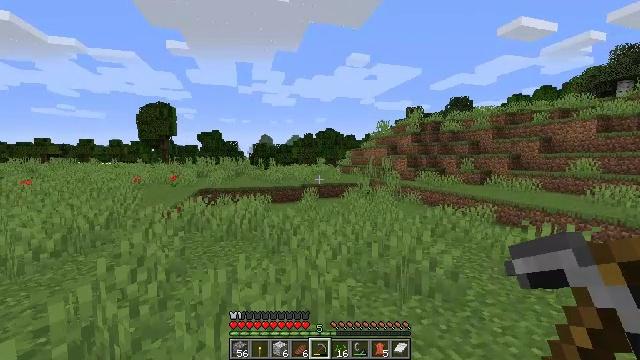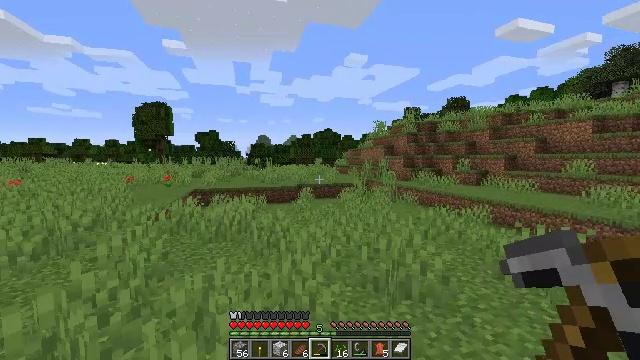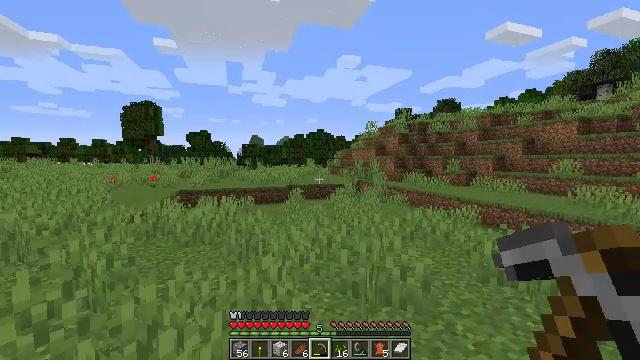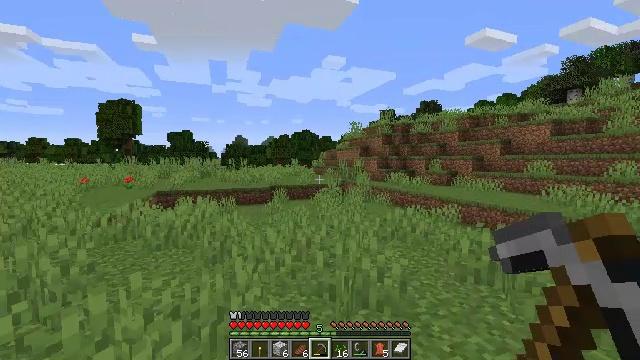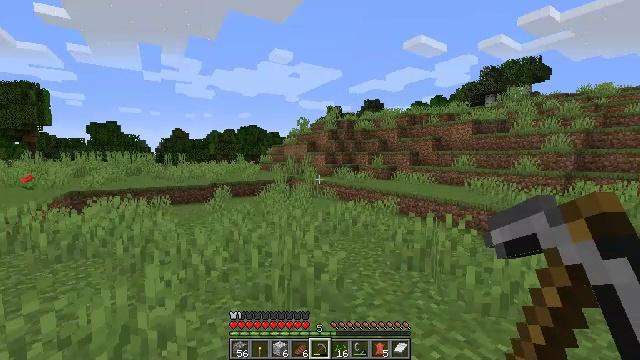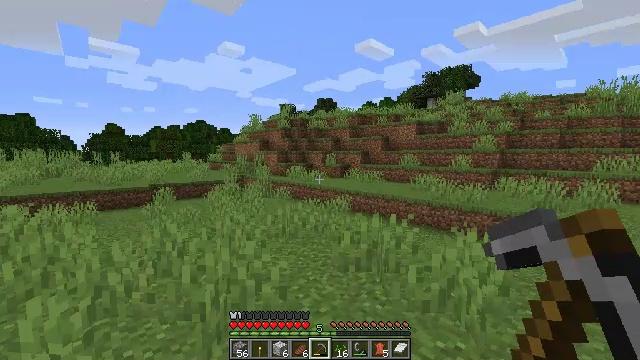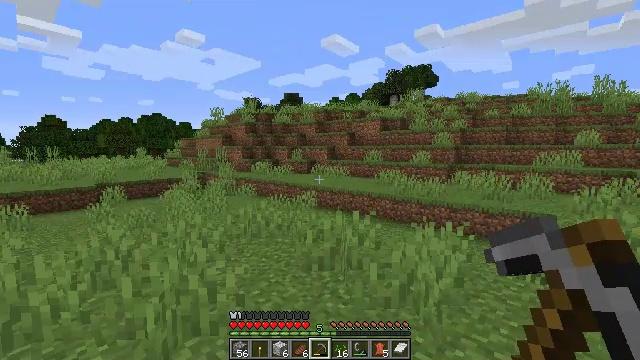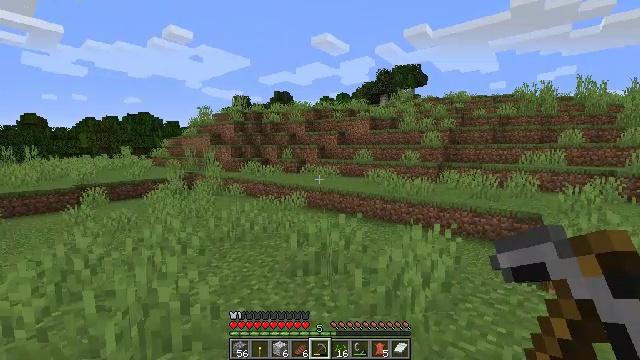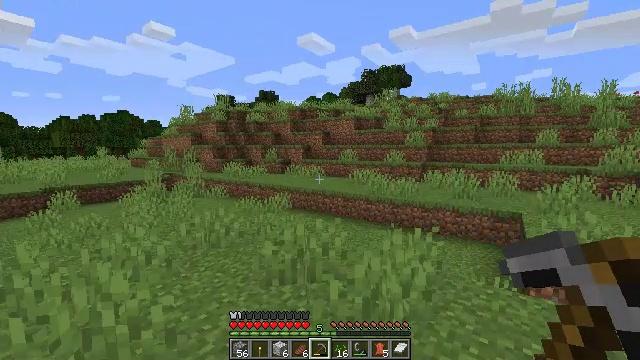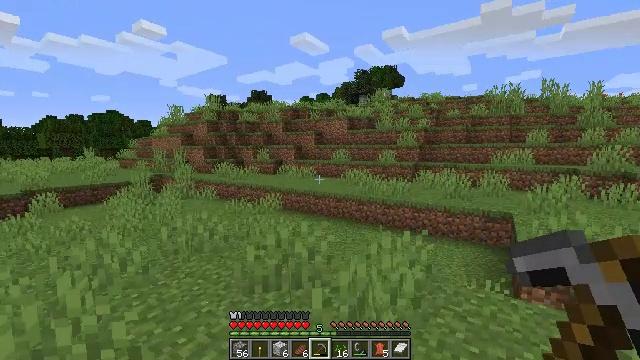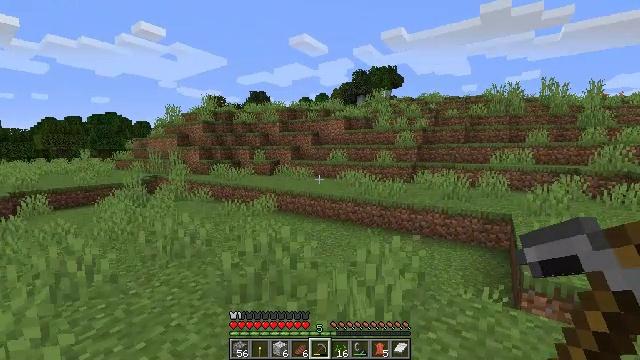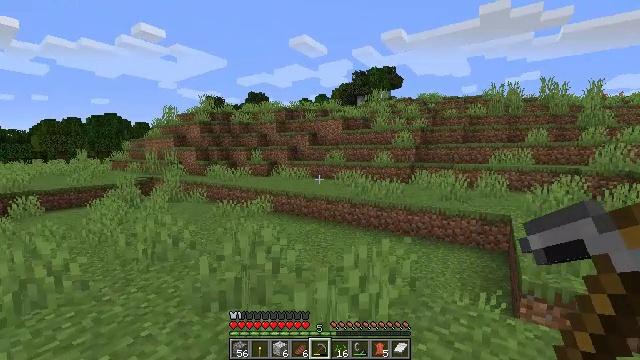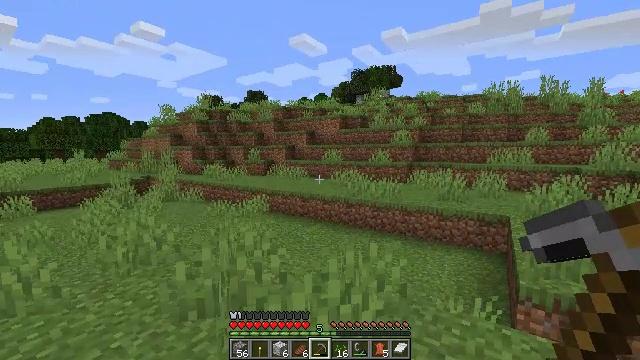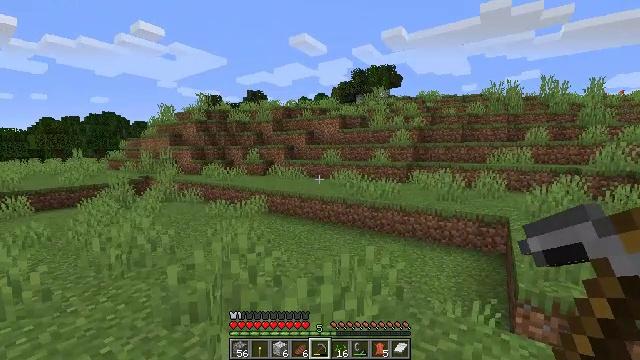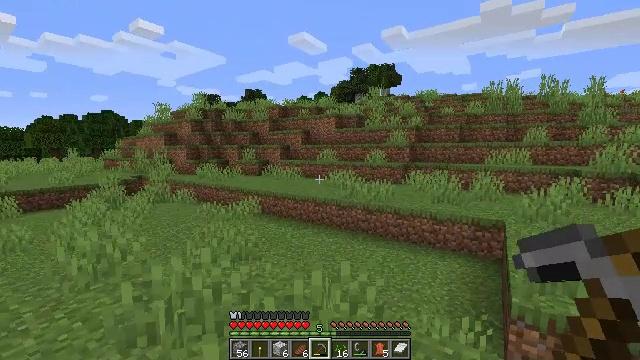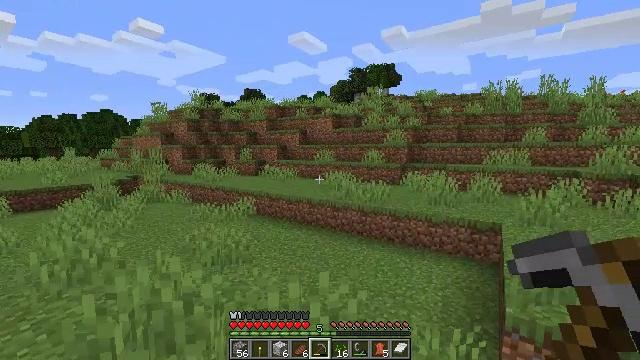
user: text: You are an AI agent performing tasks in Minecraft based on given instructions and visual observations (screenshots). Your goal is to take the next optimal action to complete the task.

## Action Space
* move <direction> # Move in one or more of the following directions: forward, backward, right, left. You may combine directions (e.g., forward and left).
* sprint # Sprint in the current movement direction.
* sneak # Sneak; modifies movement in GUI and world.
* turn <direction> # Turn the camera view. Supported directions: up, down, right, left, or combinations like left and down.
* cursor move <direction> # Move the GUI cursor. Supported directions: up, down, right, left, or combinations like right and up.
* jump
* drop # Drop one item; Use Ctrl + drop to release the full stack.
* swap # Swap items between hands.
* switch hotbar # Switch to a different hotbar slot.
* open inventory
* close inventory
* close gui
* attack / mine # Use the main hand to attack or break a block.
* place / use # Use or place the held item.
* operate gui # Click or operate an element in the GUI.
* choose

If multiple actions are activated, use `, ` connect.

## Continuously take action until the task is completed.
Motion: motion action
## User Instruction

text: Break the birch log in the forest.
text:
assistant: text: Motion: move forward and move right
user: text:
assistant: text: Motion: move forward and move right, turn right
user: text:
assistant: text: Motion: move forward and move right, turn right
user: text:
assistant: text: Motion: move forward and move right, turn right
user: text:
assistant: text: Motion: move forward and move right, turn right
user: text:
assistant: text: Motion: move forward and move right, turn right
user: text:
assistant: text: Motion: move forward and move right, turn right
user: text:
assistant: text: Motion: move forward and move right, turn right
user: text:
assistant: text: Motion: move forward and move right, turn right
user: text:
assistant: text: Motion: move forward and move right
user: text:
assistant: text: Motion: move forward and move right
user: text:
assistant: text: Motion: move forward and move right
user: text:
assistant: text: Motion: move forward and move right
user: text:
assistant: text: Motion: move forward and move right
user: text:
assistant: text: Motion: move forward and move right
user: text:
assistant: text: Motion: move forward and move right
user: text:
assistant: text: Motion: move forward and move right
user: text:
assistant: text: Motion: move forward and move right
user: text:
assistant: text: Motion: move forward and move right
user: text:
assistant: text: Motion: move forward and move right
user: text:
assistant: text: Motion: move forward and move right
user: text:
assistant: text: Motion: move forward and move right, turn right and down
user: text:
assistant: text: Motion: move forward and move right, turn right and down
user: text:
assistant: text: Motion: move forward and move right, turn right and down
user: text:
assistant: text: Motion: move forward and move right, turn right and down
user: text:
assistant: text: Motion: move forward and move right, turn right
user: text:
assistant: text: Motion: move forward and move right, turn right, jump
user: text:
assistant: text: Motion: move forward and move right, jump
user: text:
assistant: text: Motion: move forward, jump
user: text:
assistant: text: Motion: move forward, jump